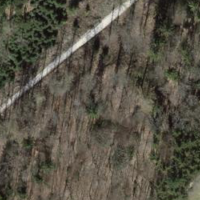
EUNIS habitat code: 41
Species observed at this site:
Teucrium scorodonia